Question: I saw <URL>, but it did not have a definite solution to the issue, nor is it the exact same. I am trying to simply add a SKLabelNode with some text. I have never had issues but for some reason this is happening:

Here is the code I am using to generate the node:
'''
var announceLabel = SKLabelNode(fontNamed: "Baskerville")
announceLabel.text = "ERROR LOADING ANNOUNCEMENT"
announceLabel.fontColor = UIColor.blackColor()
announceLabel.fontSize = 200
announceLabel.setScale(twitterButton.frame.height / announceLabel.frame.height)
announceLabel.position = CGPoint(x: self.frame.midX, y: self.frame.midY)
self.addChild(announceLabel)
'''
I am testing this on my iPhone 6, and I have never had this happen while creating a label node. I have attempted different fonts, positions, and scales with no effect. Any help is greatly appreciated! Thanks!
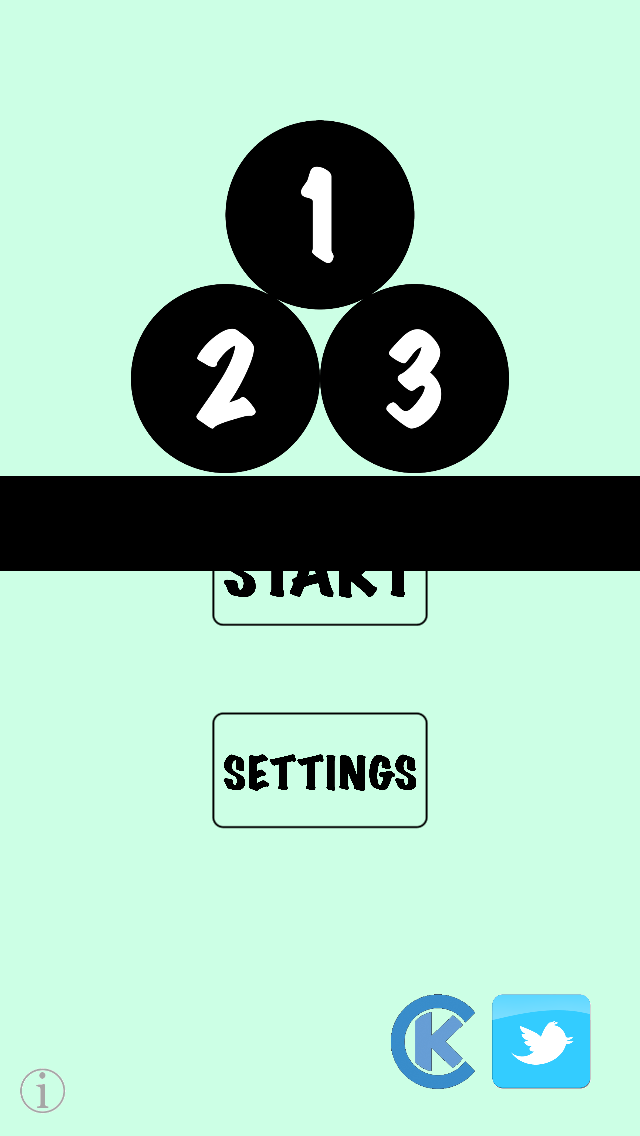
Answer: Just tested some more and I found the answer. The font size was too big and I guess caused a bug with SpriteKit. I changed the font size to 50 and it worked fine (I have used font size 200 on other label nodes and never had an issue):
'''
var announceLabel = SKLabelNode(fontNamed: "Baskerville")
announceLabel.text = "ERROR LOADING ANNOUNCEMENT"
announceLabel.fontColor = UIColor.blackColor()
announceLabel.fontSize = 50
announceLabel.setScale(twitterButton.frame.height / announceLabel.frame.height)
announceLabel.position = CGPoint(x: self.frame.midX, y: self.frame.midY)
self.addChild(announceLabel)
'''